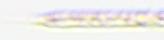
Label: Rhizosolenia